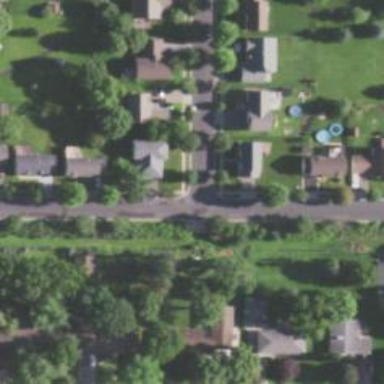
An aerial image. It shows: Residential road with sidewalk on the left side.